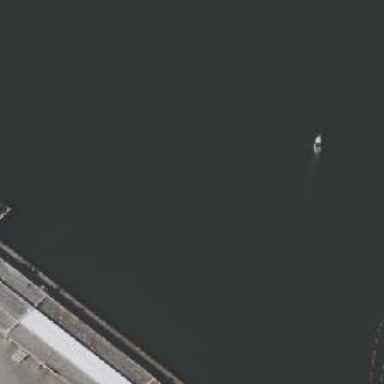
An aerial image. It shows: Dock by the waterway.